Aerial crown-view tile of a tropical tree (Barro Colorado Island, Panama), acquired 20250512:
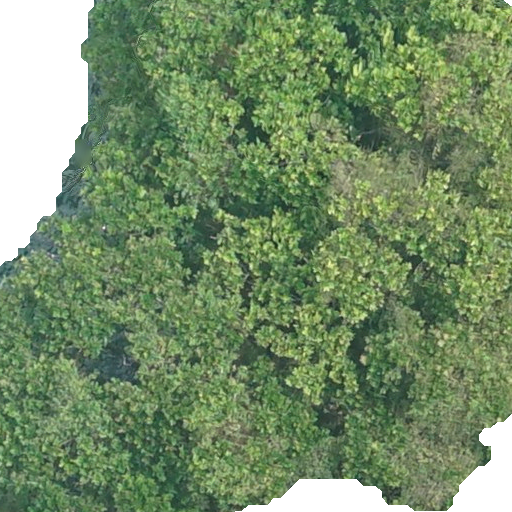
Species: Anacardium excelsum
GBIF accepted scientific name: Anacardium excelsum
Crown area: 415.62 m²